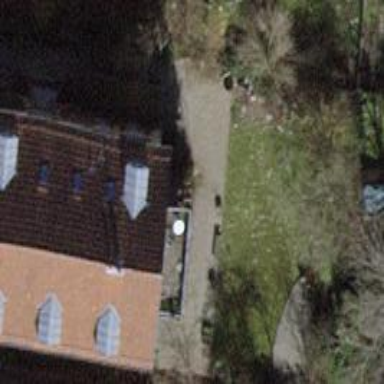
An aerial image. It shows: Apartment building with tile roof.